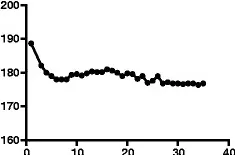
Blood glucose, ketones, and daily weights. Twice daily body weights ,. 1 is depicted in the panels (A, C, E) to the left and patient no.
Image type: pathology (immunostaining)